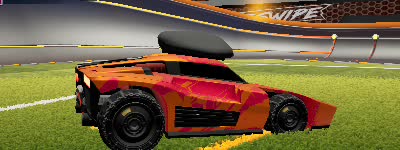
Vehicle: breakout